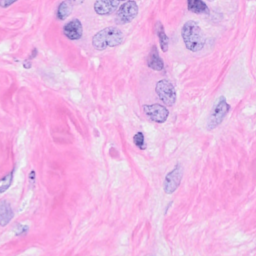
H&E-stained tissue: Breast